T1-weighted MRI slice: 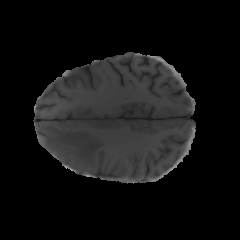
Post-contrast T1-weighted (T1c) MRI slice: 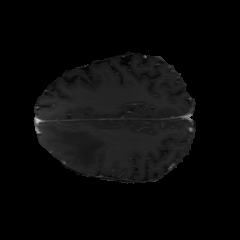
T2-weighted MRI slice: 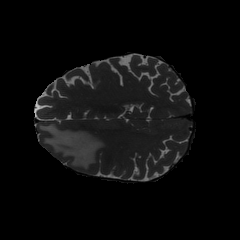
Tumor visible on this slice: yes